一年级 · 算术
菜园里一共种了 76 根萝卜。

（1）小兔比妈妈少拔多少根萝卜?

答: 小兔比妈妈少拔 $(\quad)$ 根萝卜。

(2) 小兔和妈妈拔完后还剩下多少根萝卜?

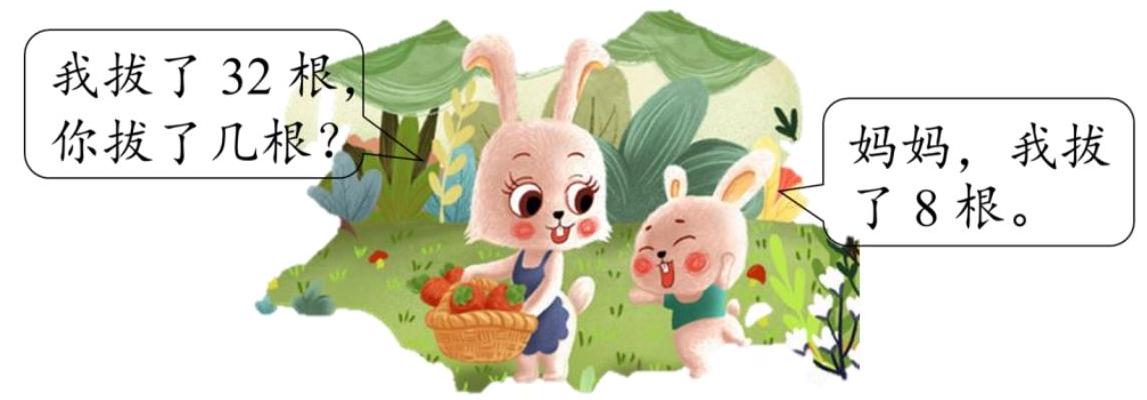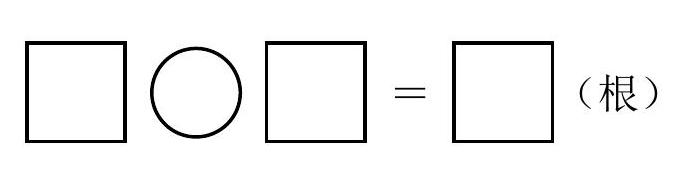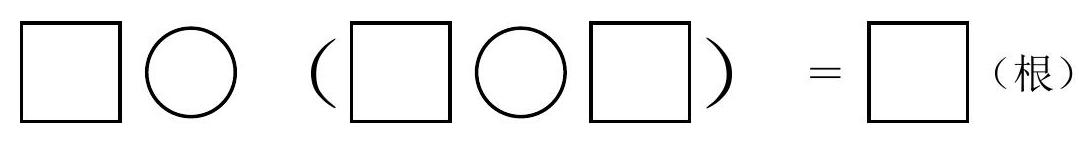
答案: 详解( (1) $32-8=24$ (根)

答: 小兔比妈妈少拔 24 根萝卜。

(2) $76-(32+8)=36$ (根)

答: 小兔和妈妈拔完后还剩下 36 根萝卜。